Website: home-depot
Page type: newsletter-management
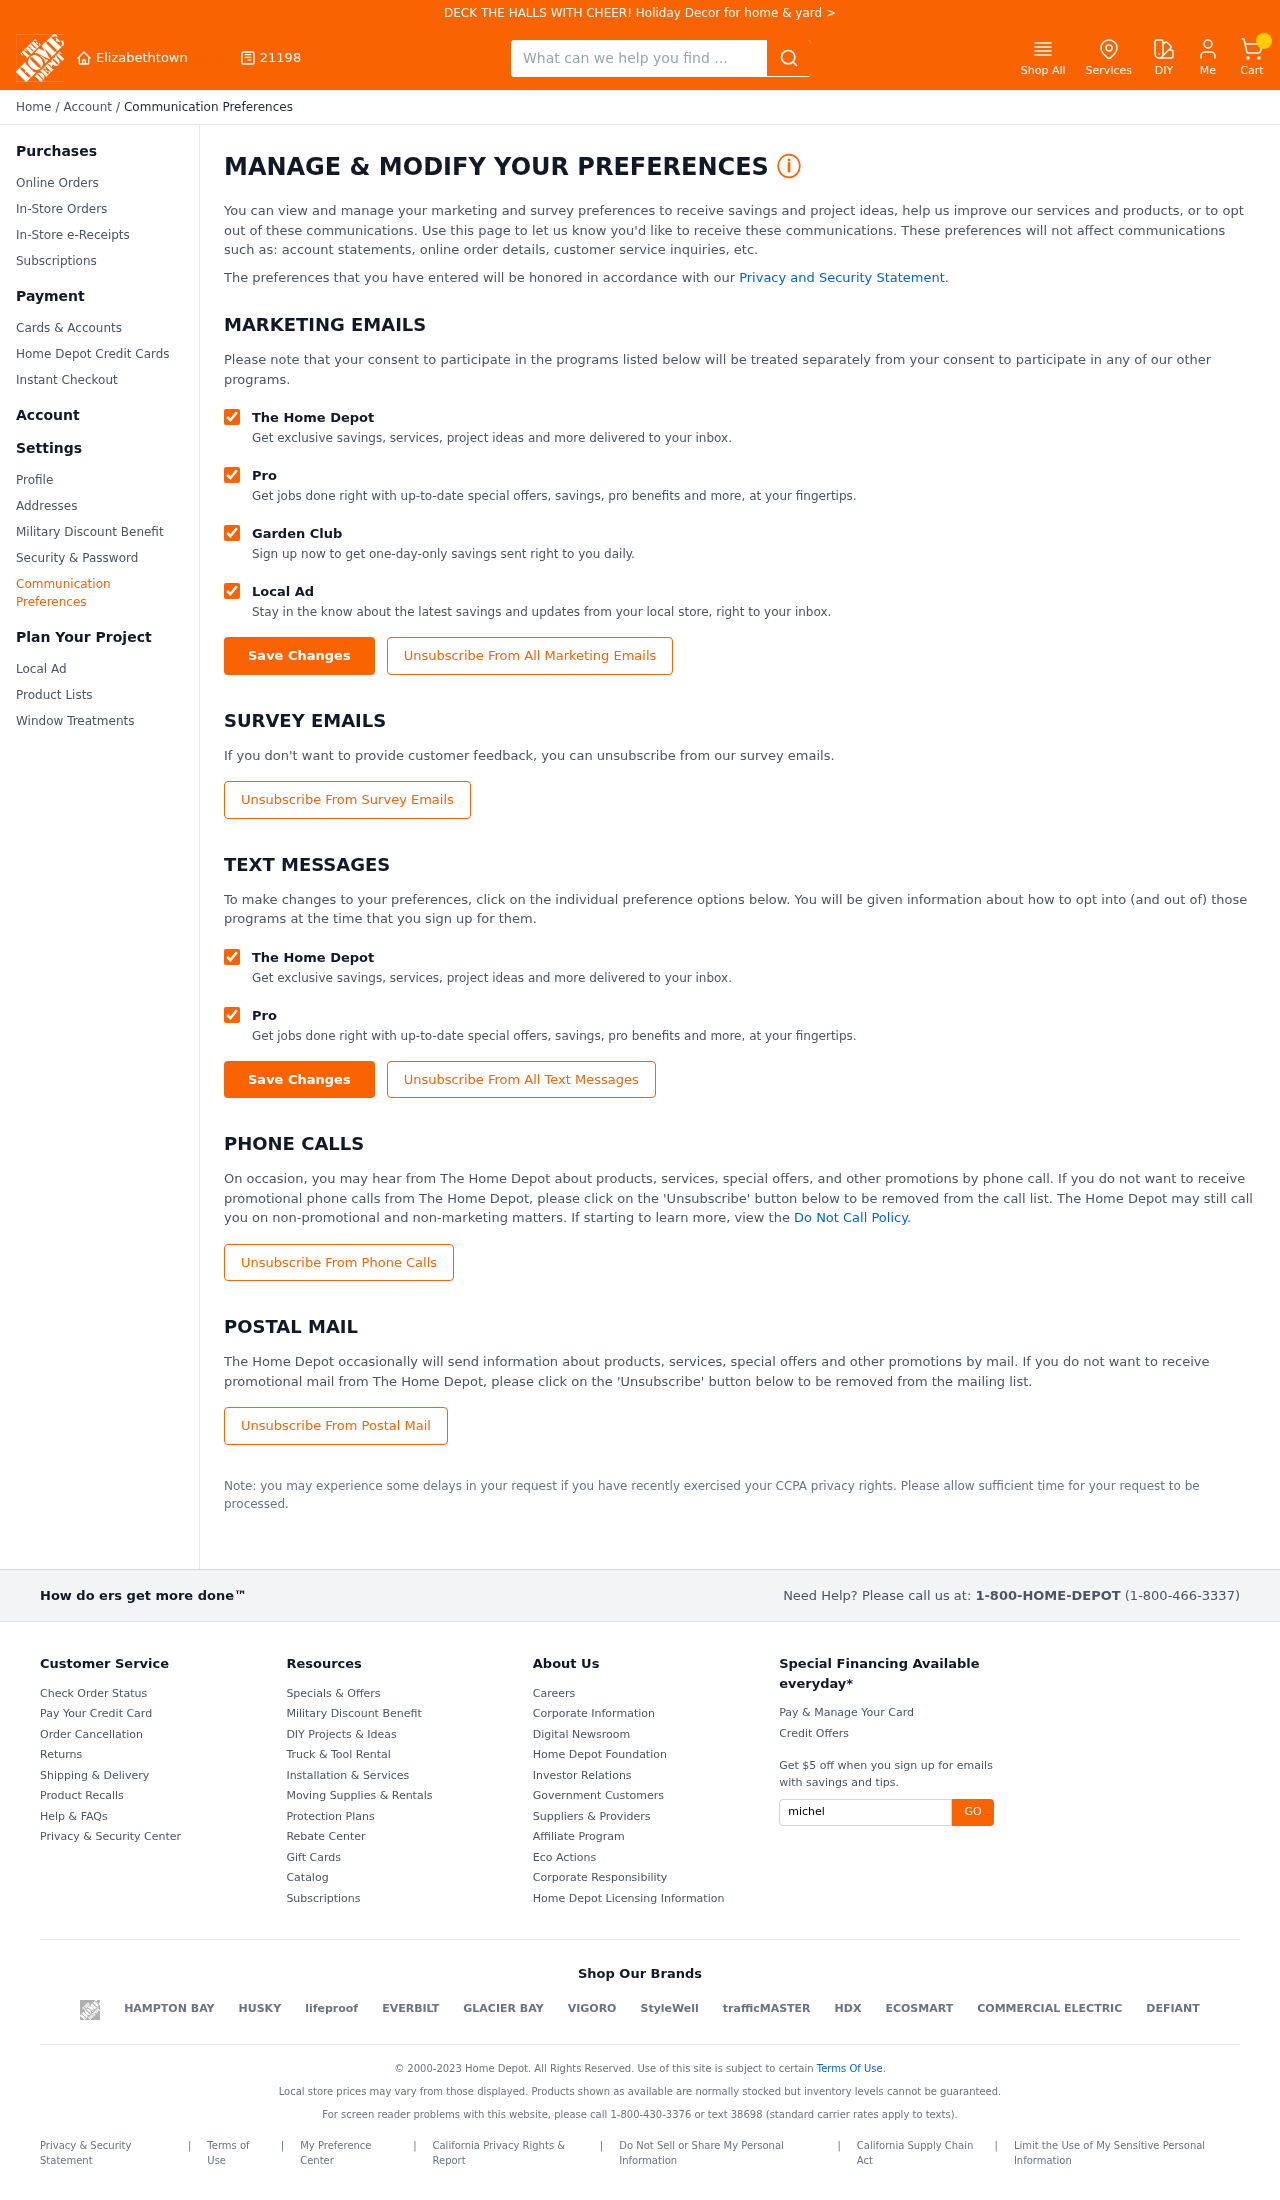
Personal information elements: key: PII_CITY
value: Elizabethtown
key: PII_POSTCODE
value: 21198
Search elements: key: HEADER_SEARCH
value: What can we help you find ...